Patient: sex F, age 68
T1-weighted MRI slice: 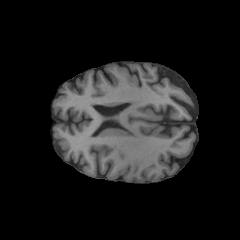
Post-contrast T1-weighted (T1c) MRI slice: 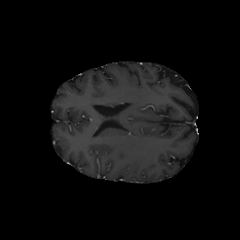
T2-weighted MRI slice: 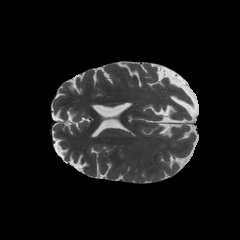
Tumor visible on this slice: yes
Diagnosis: Glioblastoma, IDH-wildtype
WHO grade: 4